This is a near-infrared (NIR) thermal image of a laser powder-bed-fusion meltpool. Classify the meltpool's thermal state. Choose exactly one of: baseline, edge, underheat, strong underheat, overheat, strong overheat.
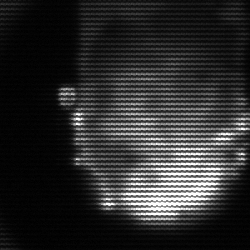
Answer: baseline